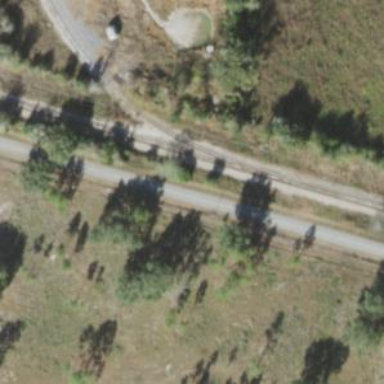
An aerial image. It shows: Railway spur junction.